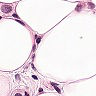
Metastatic tissue present: yes